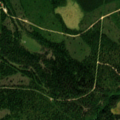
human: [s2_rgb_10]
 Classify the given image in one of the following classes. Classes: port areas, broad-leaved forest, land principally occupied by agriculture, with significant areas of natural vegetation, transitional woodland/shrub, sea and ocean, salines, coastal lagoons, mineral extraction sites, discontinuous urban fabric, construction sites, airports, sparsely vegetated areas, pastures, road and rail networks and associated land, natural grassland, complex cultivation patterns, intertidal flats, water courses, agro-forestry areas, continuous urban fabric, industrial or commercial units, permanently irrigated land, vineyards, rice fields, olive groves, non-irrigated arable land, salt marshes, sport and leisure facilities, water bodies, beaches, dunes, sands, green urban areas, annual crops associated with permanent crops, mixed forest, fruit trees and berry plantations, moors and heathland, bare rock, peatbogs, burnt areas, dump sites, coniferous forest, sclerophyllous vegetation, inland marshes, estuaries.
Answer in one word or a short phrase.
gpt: coniferous forest, peatbogs